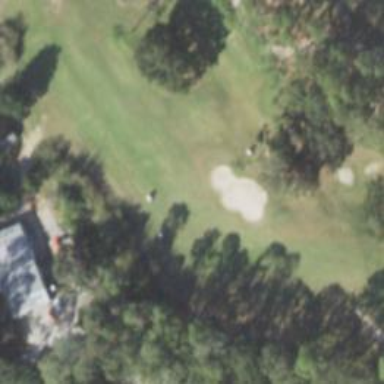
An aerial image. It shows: Golf hole.